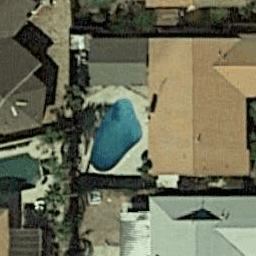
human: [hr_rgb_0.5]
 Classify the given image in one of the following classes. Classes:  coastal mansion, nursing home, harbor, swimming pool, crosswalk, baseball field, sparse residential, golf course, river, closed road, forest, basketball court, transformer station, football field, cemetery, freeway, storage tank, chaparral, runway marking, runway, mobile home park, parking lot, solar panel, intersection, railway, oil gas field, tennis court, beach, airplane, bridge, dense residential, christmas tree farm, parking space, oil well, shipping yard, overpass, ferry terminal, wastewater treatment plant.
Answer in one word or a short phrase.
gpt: swimming pool